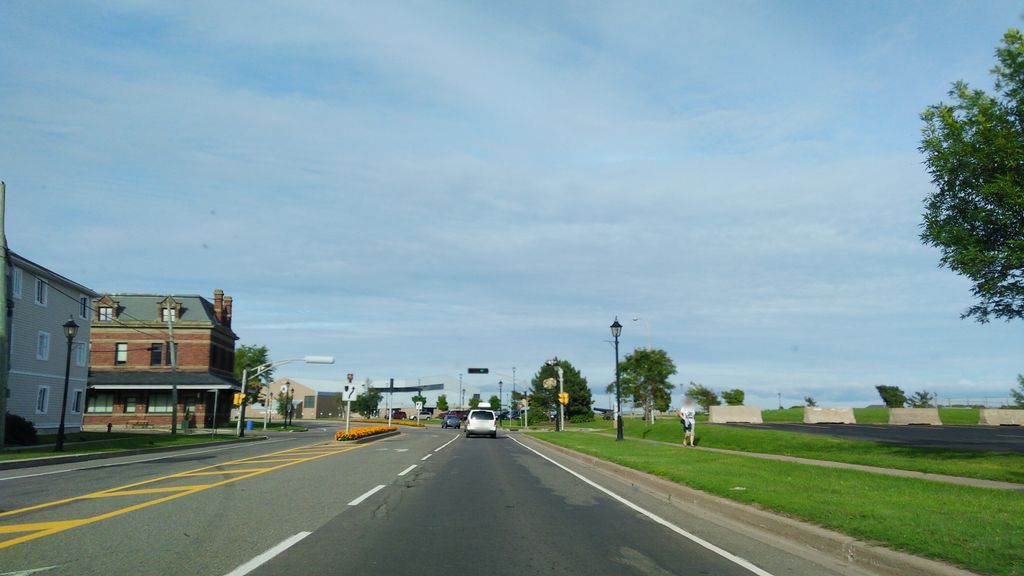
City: charlottetown